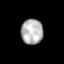
Tissue: skin
Cell type: Fibroblasts
Senescence score: 0.7196
Nuclear area (px): 545
Mean DAPI intensity: 178.587